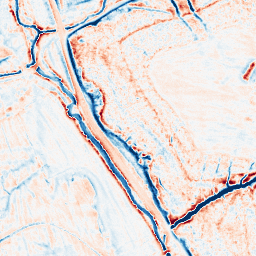
Category: edge_preserving
Decomposition family: anisotropic_diffusion
Decomposition parameters: iterations: 20
kappa: 50
gamma: 0.2
Upsampling method: cubic_catmull_rom
Upsampling parameters: scale: 2
Upsampling scale: 2